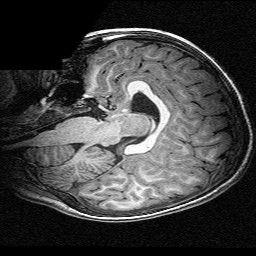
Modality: T1w
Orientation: sagittal
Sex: male